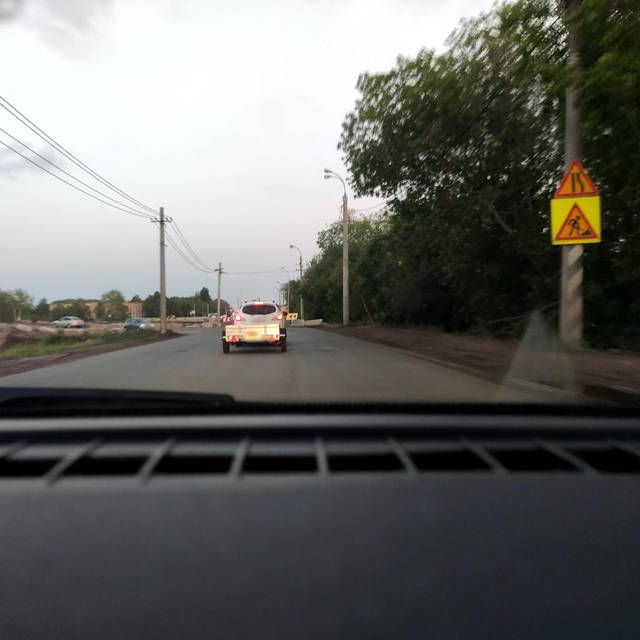
Region: Russia
Coordinates: 53.143, 50.098